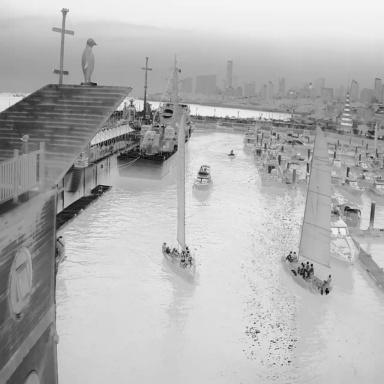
There are four sailboats in the infrared image.